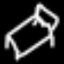
Label: bed